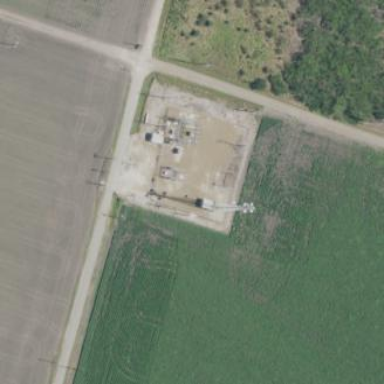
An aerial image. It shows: Distribution substation surrounded by fence.